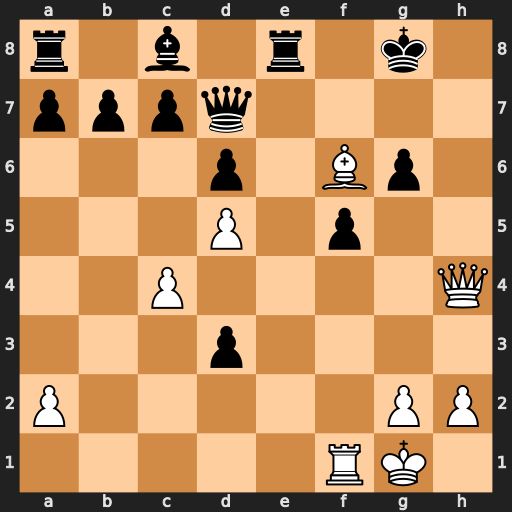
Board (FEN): r1b1r1k1/pppq4/3p1Bp1/3P1p2/2P4Q/3p4/P5PP/5RK1
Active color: w
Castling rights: -
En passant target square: -
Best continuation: Qh8+ Kf7 Qg7#